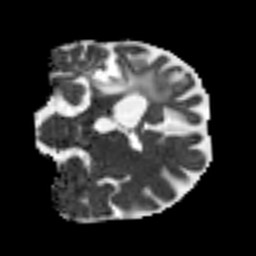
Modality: MD
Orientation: coronal
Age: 55
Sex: male
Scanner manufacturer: siemens
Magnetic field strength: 3 T
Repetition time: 7.3 s
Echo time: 0.087 s